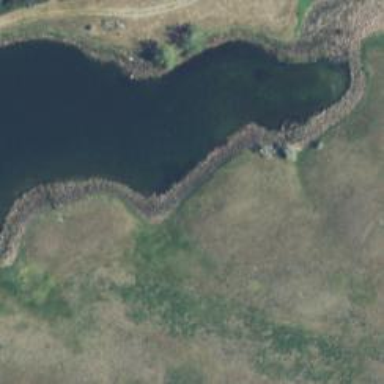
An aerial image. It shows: Reservoir.